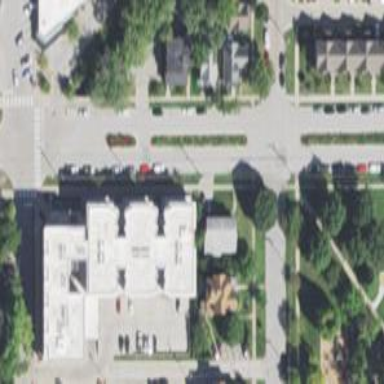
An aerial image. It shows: Commercial building.